Interaction volume radius: 10 \u00c5
Interaction volume height: 30 \u00c5
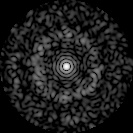
Disorder parameter: 0.8209